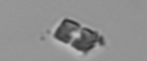
Label: Bacillariophyceae_morphotype1